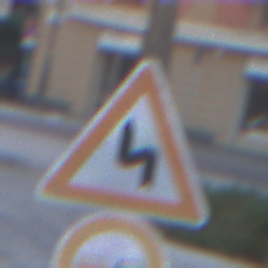
Verkehrszeichen: DoppelkurveZunaechstLinks
Zusatzzeichen unten: Ueberholverbot
Umgebung: Outdoor, Urban
Tageszeit: SunriseSunset
Wetter: PartlyCloudy
Licht: Natural
Jahreszeit: NotSpecified
Kontrast: LowContrast